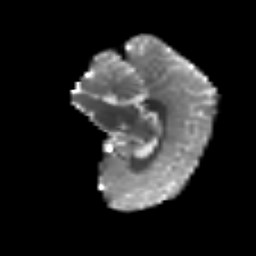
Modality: T2w
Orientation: sagittal
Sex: male
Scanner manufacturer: siemens
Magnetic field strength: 3 T
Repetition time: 5 s
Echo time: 0.071 s